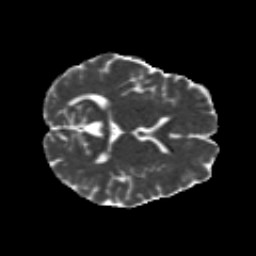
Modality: MD
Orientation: axial
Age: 26
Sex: female
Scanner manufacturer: siemens
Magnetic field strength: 3 T
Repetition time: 8.8 s
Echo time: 0.085 s